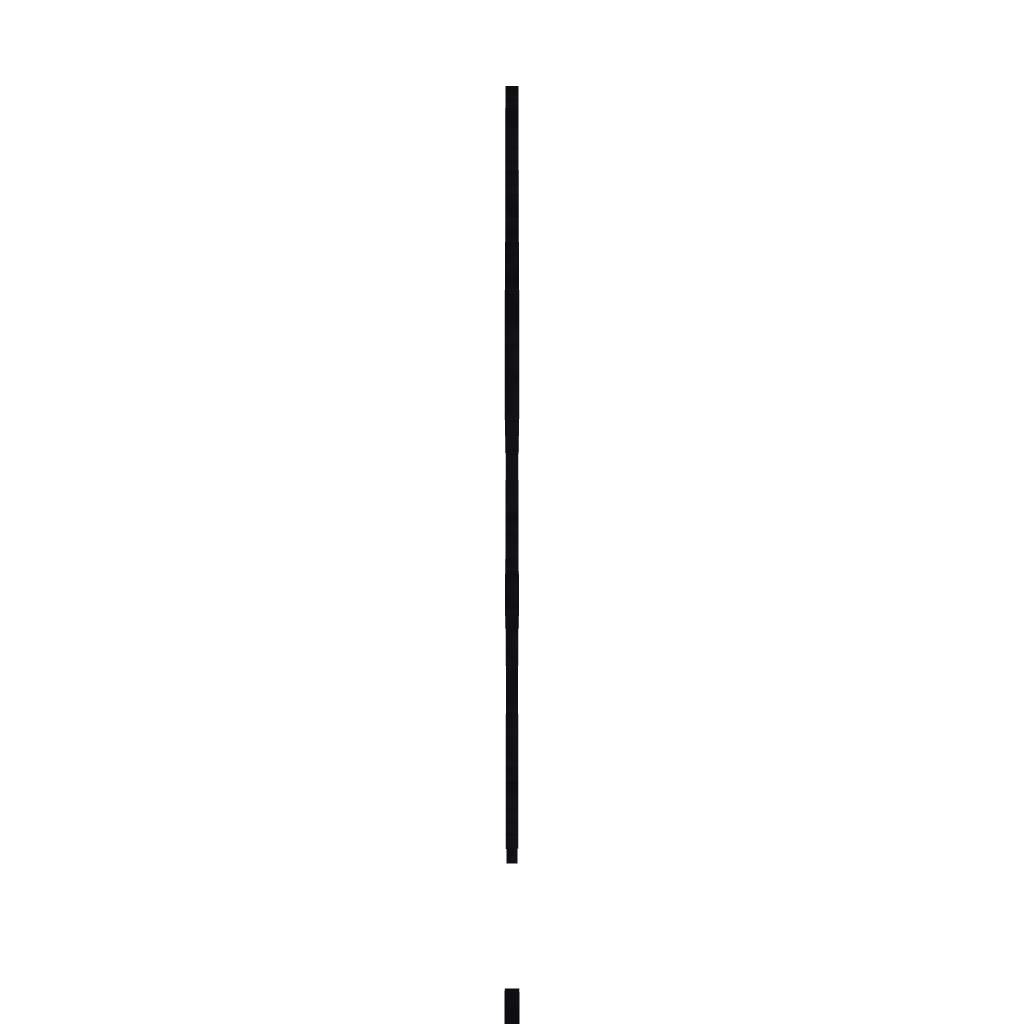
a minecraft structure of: ZeroSuit Samus Chibi